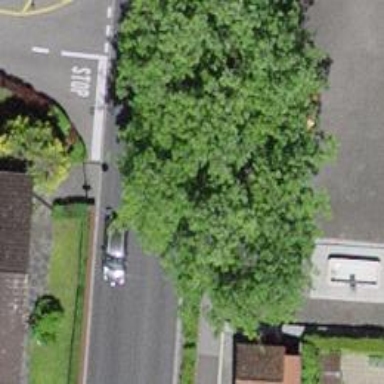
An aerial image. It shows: Bus stop with designated stop position for public transport.